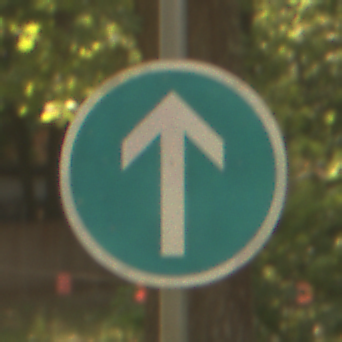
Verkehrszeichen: VorgeschriebeneFahrtrichtungGeradeaus
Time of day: Midday
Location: Outdoor (Nature)
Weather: PartlyCloudy
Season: NotSpecified
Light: Natural